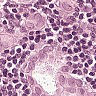
Metastatic tissue present: yes